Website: home-depot
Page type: customer-info-address
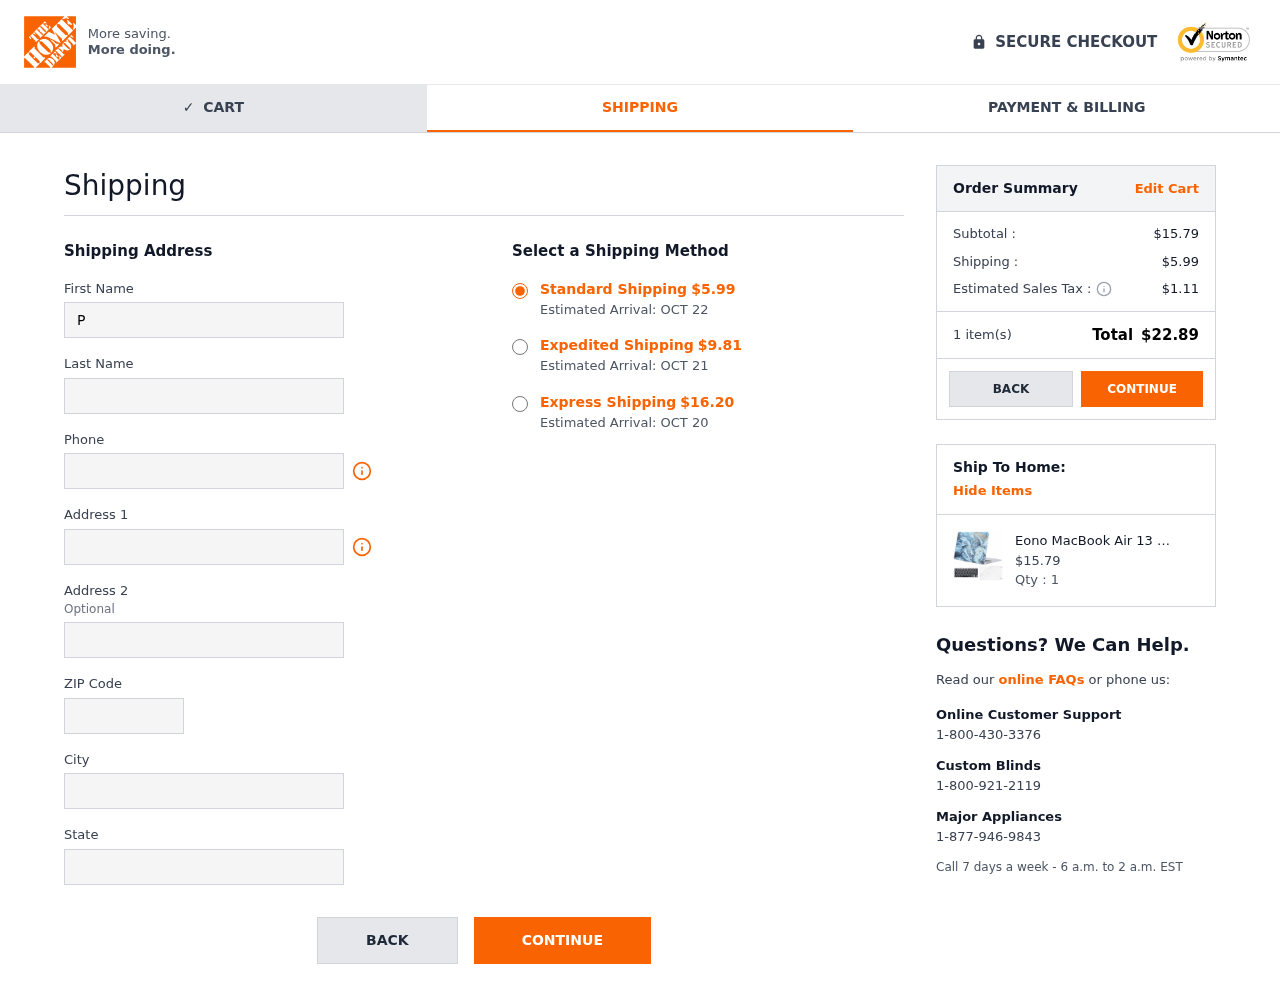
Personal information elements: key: PII_CITY
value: Alexandrafurt
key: PII_FIRSTNAME
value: Paul
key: PII_LASTNAME
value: Reynolds
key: PII_PHONE
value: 3234631568
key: PII_POSTCODE
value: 08421
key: PII_STATE
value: PW
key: PII_STREET
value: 29145 Elliott Drives
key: PII_STREET2
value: Suite 404
Product elements: key: PRODUCT1_NAME
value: Eono MacBook Air 13 Case 2010-2017 Release A1369 A1466, Plastic Hard Shell&Keyboard Cover&Screen Pro
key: PRODUCT1_PRICE
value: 15.79
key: PRODUCT1_QUANTITY
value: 1
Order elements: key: ORDER_SHIPPING_COST
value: $5.99
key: ORDER_DELIVERY_DATE
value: Estimated Arrival: OCT 22
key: ORDER_SHIPPING_COST_EXPEDITED
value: $9.81
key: ORDER_DELIVERY_DATE_EXPEDITED
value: Estimated Arrival: OCT 21
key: ORDER_SHIPPING_COST_EXPRESS
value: $16.20
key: ORDER_DELIVERY_DATE_EXPRESS
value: Estimated Arrival: OCT 20
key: ORDER_SUBTOTAL
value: $15.79
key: ORDER_TAX
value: $1.11
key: ORDER_NUM_ITEMS
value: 1 item(s)
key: ORDER_TOTAL
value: $22.89